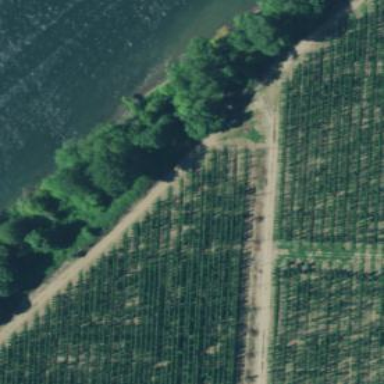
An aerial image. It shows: Orchard.